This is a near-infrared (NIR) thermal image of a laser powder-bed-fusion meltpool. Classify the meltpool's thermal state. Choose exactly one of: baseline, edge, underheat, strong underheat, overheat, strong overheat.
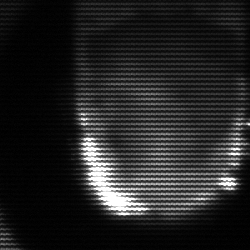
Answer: baseline